Interaction volume radius: 5 \u00c5
Interaction volume height: 25 \u00c5
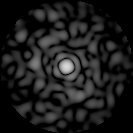
Disorder parameter: 0.8464